Question: I'm using R's 'ggtern' package to create a lovely ternary plot that presents some data I have generated with a simulation model. I'd attach a plot to this post to show you what the plot looks like, but I don't have sufficient reputation to do that. Instead, I will paste code below that can replicate all of the essential features of my plot. As a disclaimer, I am very new to 'ggplot' graphics, so I'm sure my code is a mess.
My question is pretty simple (I think)--How could I amend my code so as to smooth the values of "Fruit Set" ('make1df$Value'), thereby revealing the overall pattern/trend in the data? I'm thinking even something as simple as a weighted average with all neighboring points could even suffice. So far, I have only been able to figure out how to smooth over the density of points rather than the values associated with those points (using functions like 'stat_smooth2d()' and the like).
Keep in mind that what I'm providing below is "fake data;" this is not how I have generated the data I actually intend to plot. The 'compositions' function used below is in the'partitions' package.
Code:
'''
library(plyr) # for rename
library(ggtern) # for ggtern
library(partitions) # for compositions
make1 = as.matrix(compositions(50, 3, include.zero=TRUE))
make1 = t(make1)
make1df = as.data.frame(make1)
make1df = rename(make1df, c("V1"="H", "V2"="B", "V3"="S"))
seq1 = seq(from=0.24, to=0.41, length=1326)
make1df$Value = rep(0, 1326)
for (i in 1:1326) {
make1df$Value[i] = seq1[i] + rnorm(1, 0, 0.03)
}
ggtern(make1df, aes(H, B, S)) +
geom_point(aes(colour=make1df$Value), size=4.5) +
scale_colour_gradient(low = "pink", high = "darkblue") +
theme_bw() +
theme(axis.tern.text=element_text(size=24),
axis.tern.showtitles=FALSE,
axis.tern.arrow.text=element_text(size=22),
axis.tern.arrow=element_line(size=1.5, color="black"),
axis.tern.vshift=unit(3, "line"),
legend.title = element_text(size=24),
legend.text = element_text(size = 24),
legend.key.size = unit(3.5, "lines")) +
labs(x = "% HONEY BEES",y = "% BUMBLE BEES", z = "% SMALL BEES",
colour="MEAN
FRUIT SET")
'''

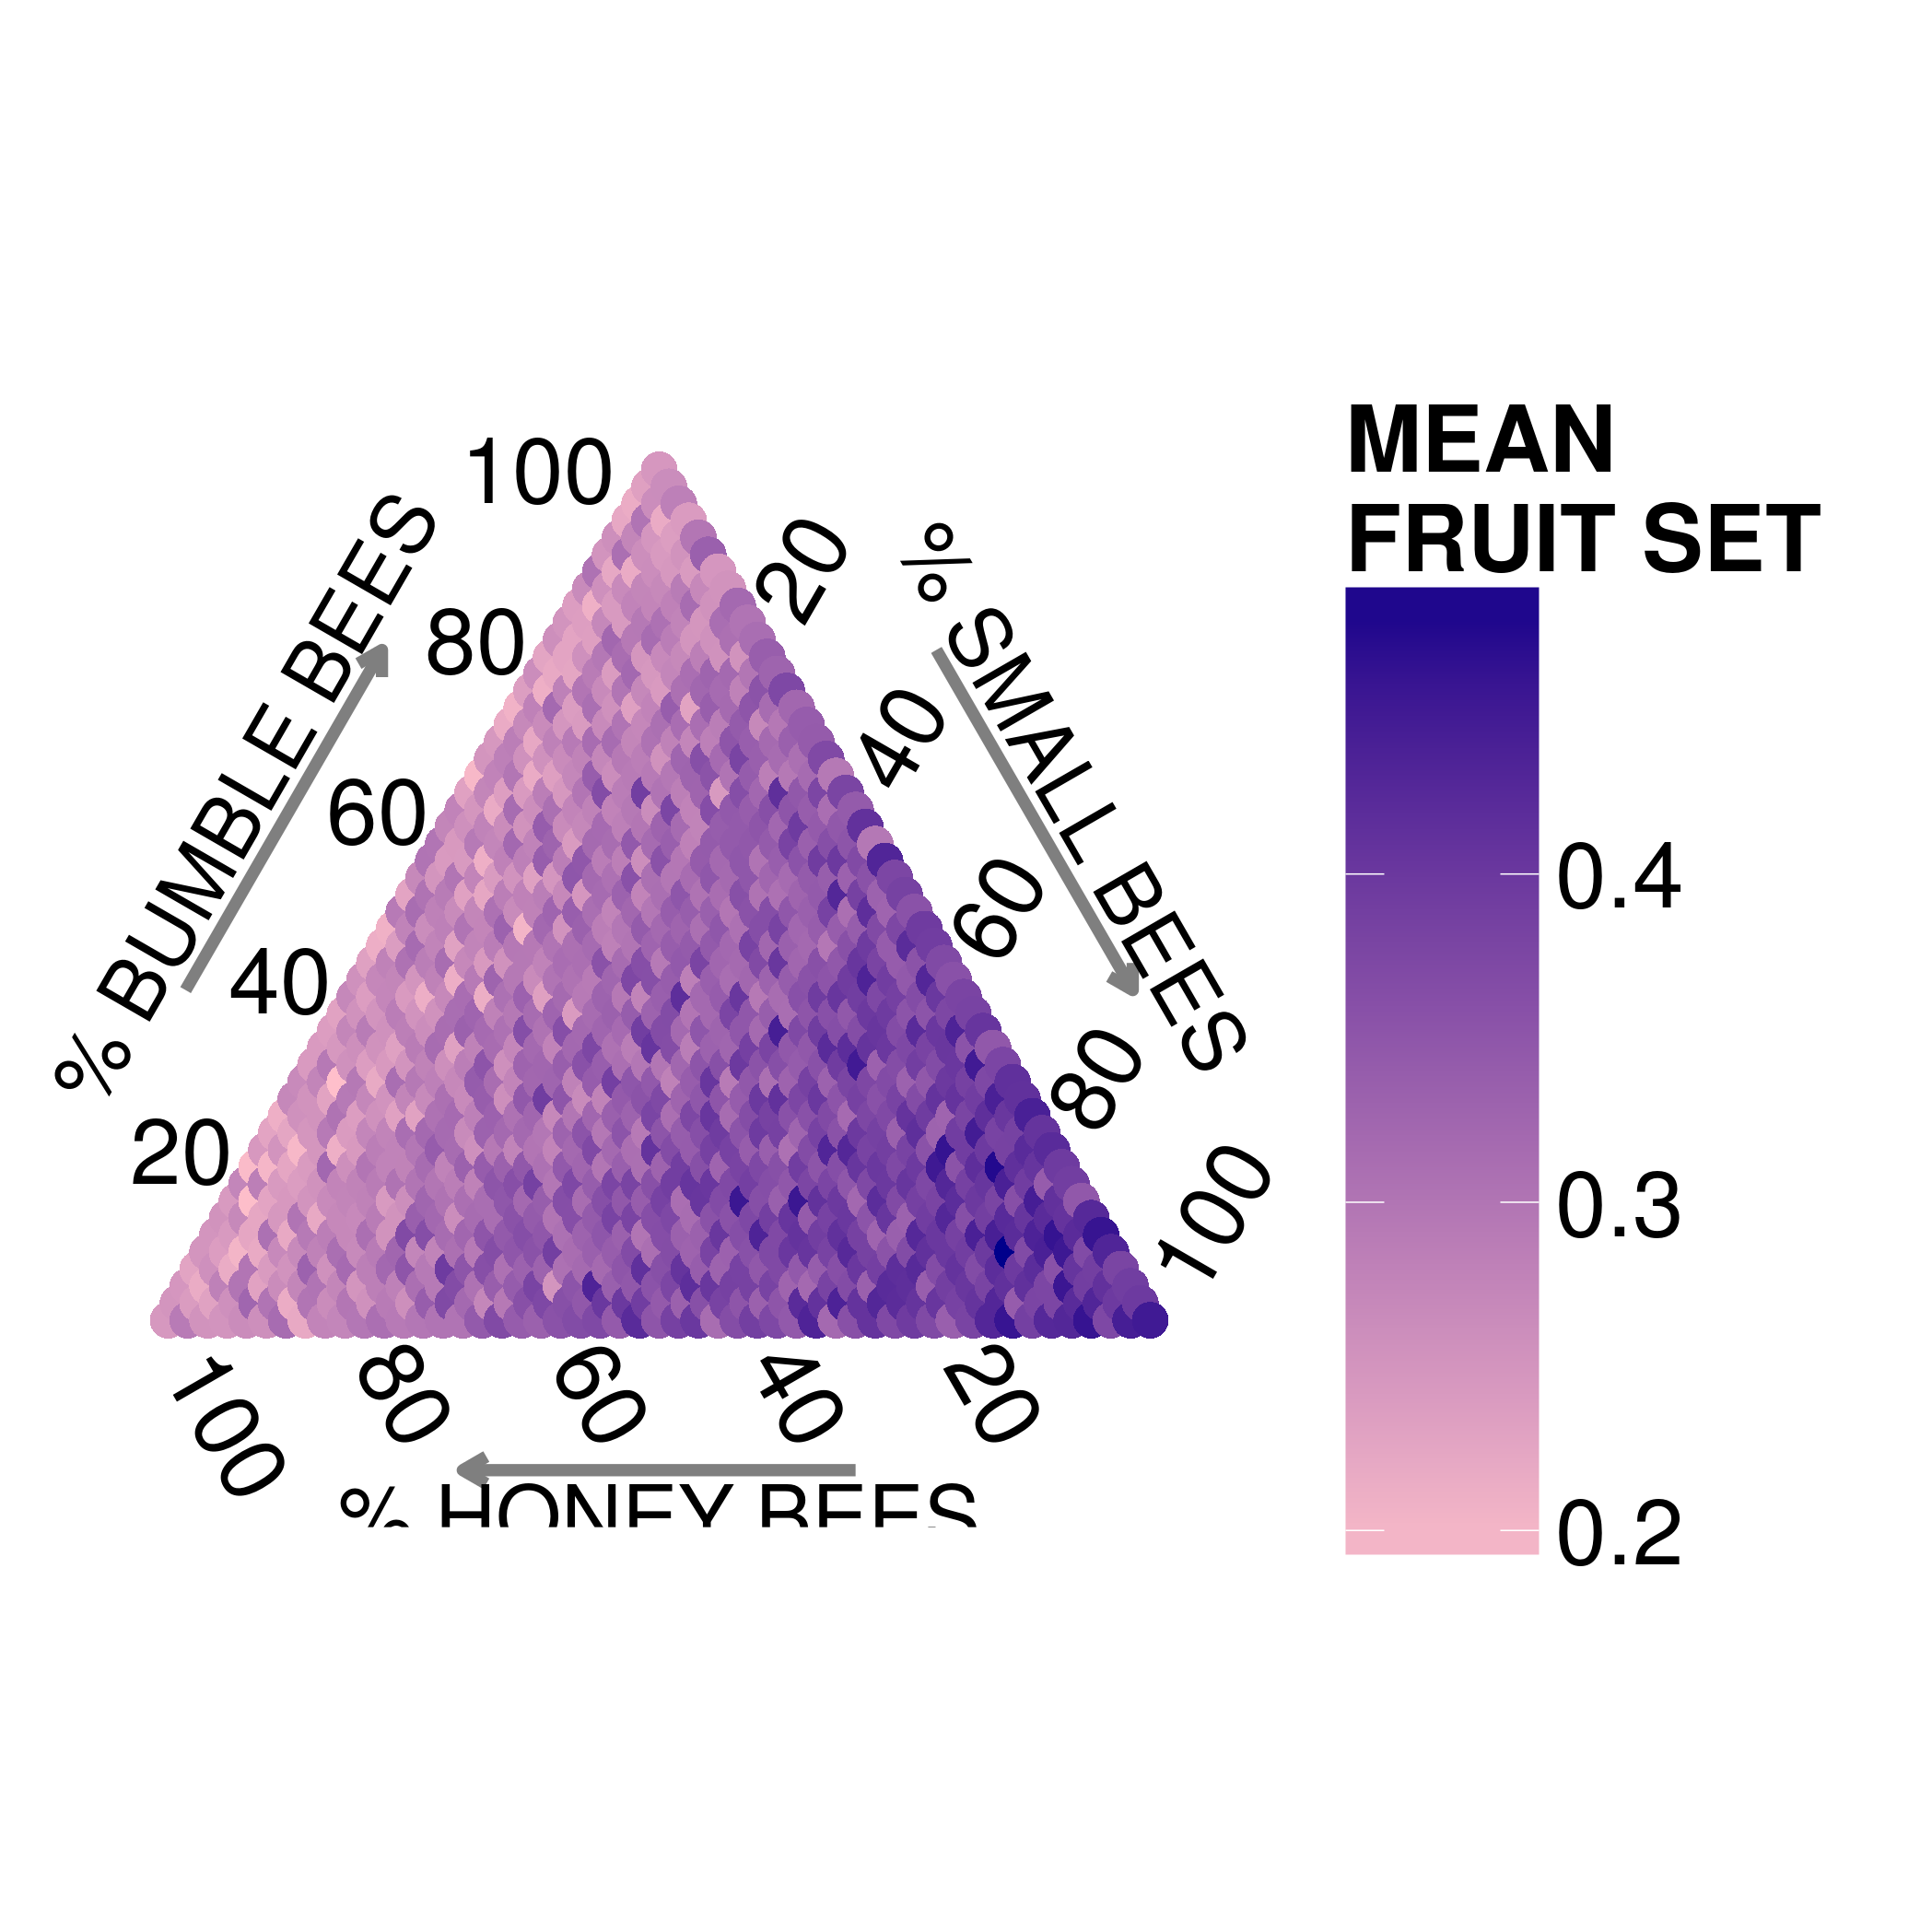
Answer: I believe you will have to calculated your weighted average outside of the 'ggtern' call first.
You will have to calculate your average appropriately.
Here I'm merely assuming (possibly incorrectly, ternary coordinates do my head in!):
- '(h, s, b)''(h, s +-1, b -+1)''(h +-1, s -+1, b)''(h +-1, s, b -+1)''+-''-+''s+1''b-1'- 'make1df''H+S+B'- '(h, s, b)'- '(h, s, b)''(.5, .5, 49)''(h, s, b)'
Let me mention again that ternary coordinates do my head in, so you may have to adjust the definition above accordingly.
So, first add a column 'wAvg' where we look up the neighbours of each coordinate and calculate the mean 'Value'. The 'abs(H-h) <= 1' etc is a trick/shorthand for finding the coordinates that are within distance 1 of '(h,s,b)'. The 'Value[...]' grabs the 'Values' of those neighbours, and 'mean' calculates the mean. The 'mapply' just ensures we do this for each row. The only reason I used 'mutate' here was to save writing a lot of 'make1df$'.
'''
# calculate avg
make1df <- mutate(make1df, wAvg=mapply(function (h, b, s) {
# includes (h,b,s) & its neighbours
mean(Value[abs(H-h)<= 1 & abs(S-s) <= 1 & abs(B-b) <= 1])
}, H, B, S))
'''
Then you do your plot, with 'wAvg' as your 'colour' rather than 'Value'. (note: you can do 'aes(colour=wAvg)' rather than 'aes(colour=make1df$wAvg)'):
'''
ggtern(make1df, aes(H, B, S)) +
geom_point(aes(colour=wAvg), size=4.5) +
scale_colour_gradient(low = "pink", high = "darkblue") +
theme_bw() +
theme(axis.tern.text=element_text(size=24),
axis.tern.showtitles=FALSE,
axis.tern.arrow.text=element_text(size=22),
axis.tern.arrow=element_line(size=1.5, color="black"),
axis.tern.vshift=unit(3, "line"),
legend.title = element_text(size=24),
legend.text = element_text(size = 24),
legend.key.size = unit(3.5, "lines")) +
labs(x = "% HONEY BEES",y = "% BUMBLE BEES", z = "% SMALL BEES",
colour="MEAN
FRUIT SET")
'''

If you wanted to increase the 'neighbourhood' radius you would just change the 1 to the new radius.